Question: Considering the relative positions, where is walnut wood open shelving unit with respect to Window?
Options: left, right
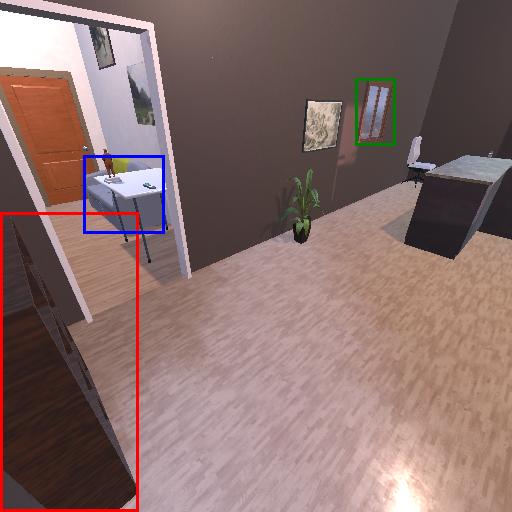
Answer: left